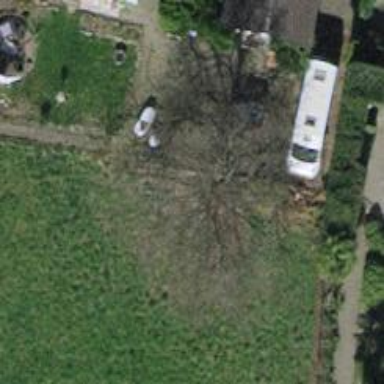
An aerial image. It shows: Evergreen broadleaved tree.